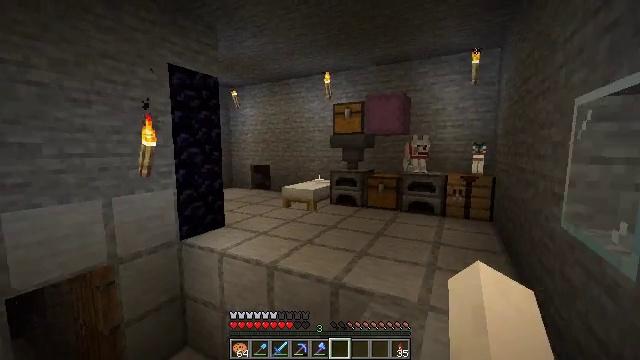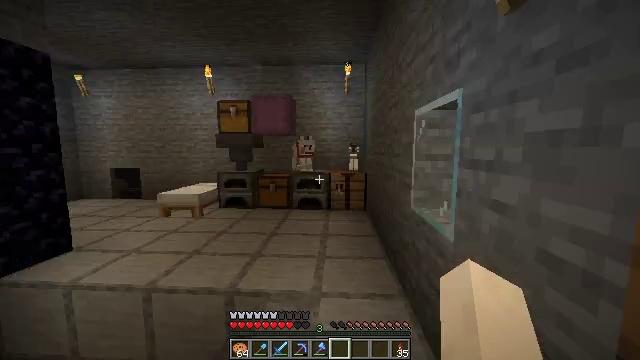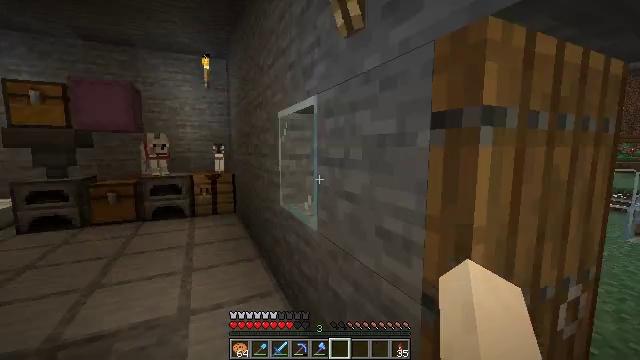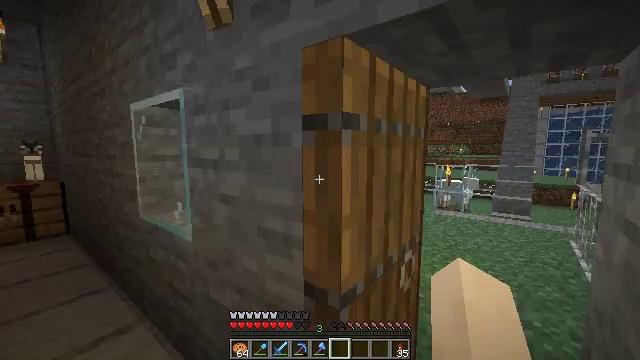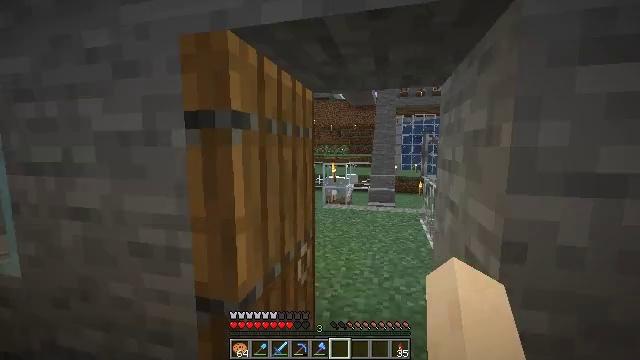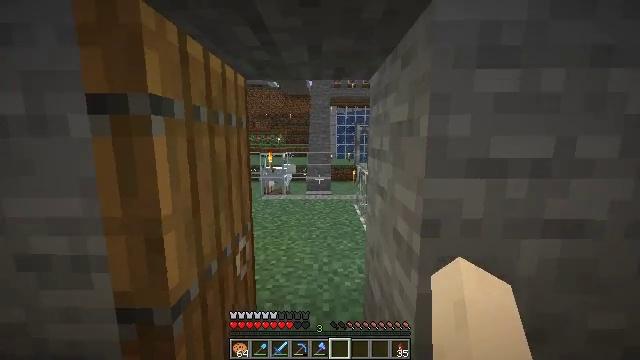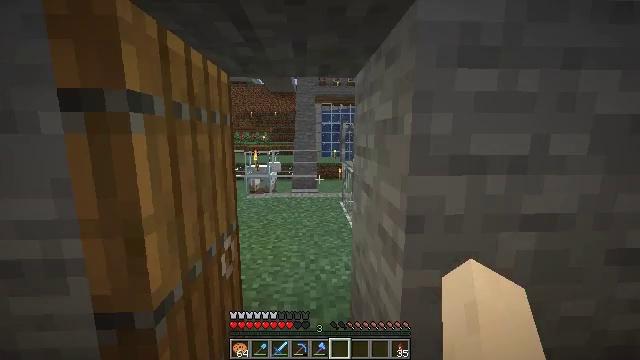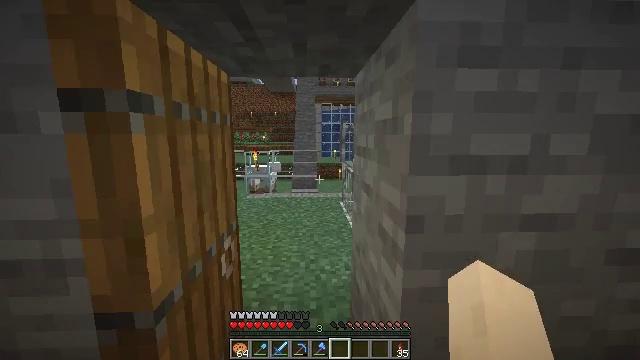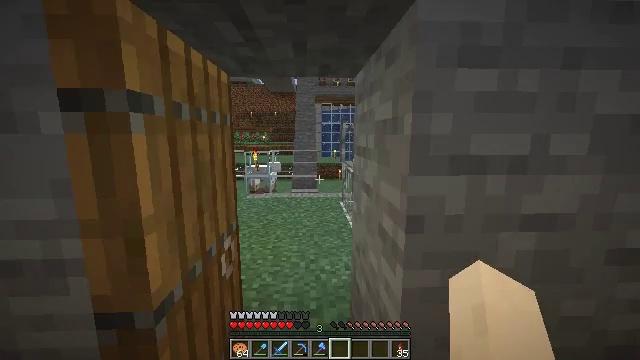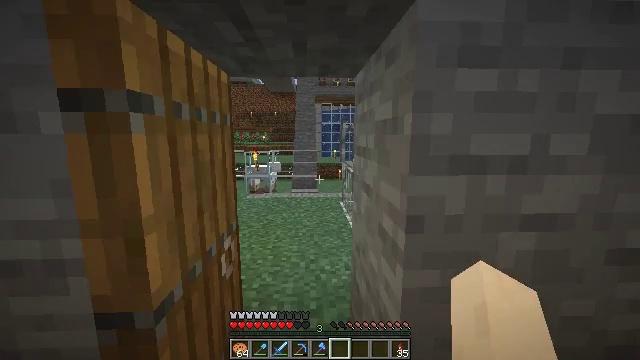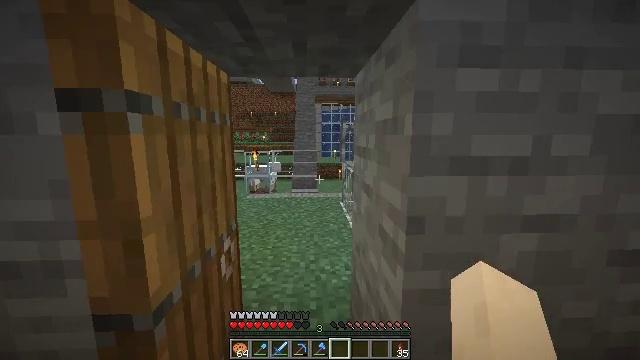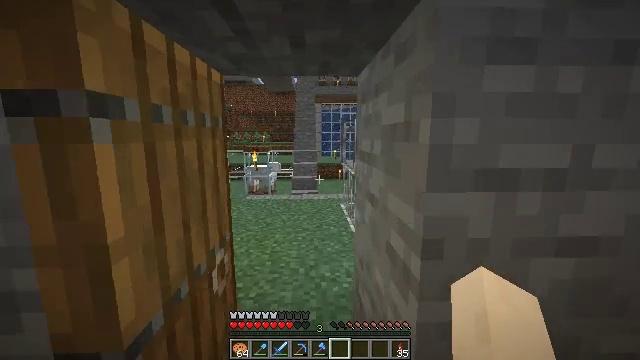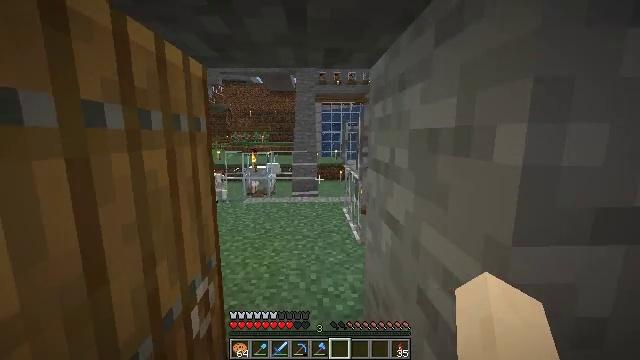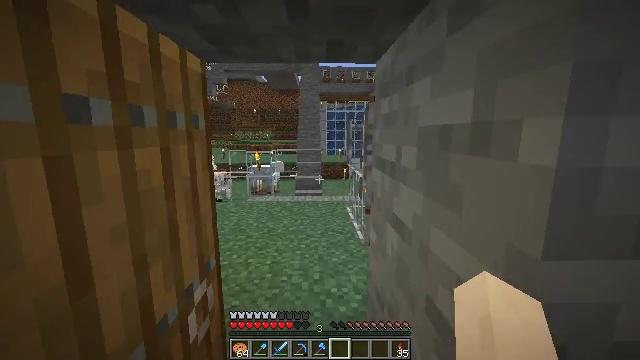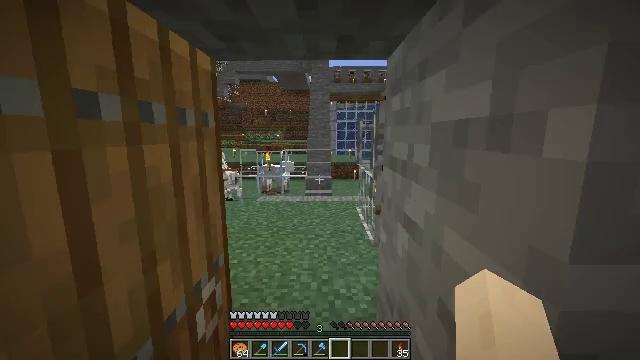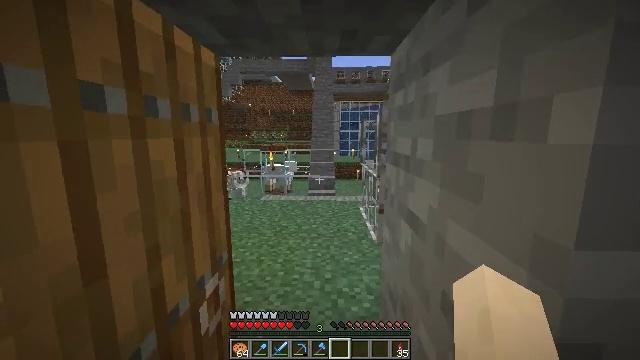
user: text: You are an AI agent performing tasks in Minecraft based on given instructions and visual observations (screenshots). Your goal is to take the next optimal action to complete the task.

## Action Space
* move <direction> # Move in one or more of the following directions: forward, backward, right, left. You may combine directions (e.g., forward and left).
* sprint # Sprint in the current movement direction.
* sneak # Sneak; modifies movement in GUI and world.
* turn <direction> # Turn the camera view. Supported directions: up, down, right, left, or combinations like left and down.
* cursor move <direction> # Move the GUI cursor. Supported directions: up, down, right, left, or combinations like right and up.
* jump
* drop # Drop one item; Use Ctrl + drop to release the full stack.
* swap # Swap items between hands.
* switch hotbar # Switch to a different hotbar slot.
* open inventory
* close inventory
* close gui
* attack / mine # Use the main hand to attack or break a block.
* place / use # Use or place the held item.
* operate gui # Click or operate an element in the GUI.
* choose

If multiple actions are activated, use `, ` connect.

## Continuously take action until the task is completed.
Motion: motion action
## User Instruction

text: Use gold nuggets and a carrot on the crafting table for a golden carrot.
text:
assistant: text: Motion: turn right
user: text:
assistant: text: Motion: turn right
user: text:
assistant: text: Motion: turn right
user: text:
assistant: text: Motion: turn right
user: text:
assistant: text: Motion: turn right and down
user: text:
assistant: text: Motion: turn right
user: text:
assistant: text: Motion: no_op
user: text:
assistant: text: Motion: no_op
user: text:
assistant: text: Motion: no_op
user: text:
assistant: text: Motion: move forward
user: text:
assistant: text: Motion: move forward
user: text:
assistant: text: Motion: move forward
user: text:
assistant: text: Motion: move forward
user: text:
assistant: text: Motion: move forward, turn left
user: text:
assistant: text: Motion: move forward
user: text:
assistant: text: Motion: move forward
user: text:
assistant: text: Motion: move forward, sprint
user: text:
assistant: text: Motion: move forward, sprint
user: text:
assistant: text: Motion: move forward, sprint
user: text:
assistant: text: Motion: move forward, sprint
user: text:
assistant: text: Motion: move forward, sprint
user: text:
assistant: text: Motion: move forward
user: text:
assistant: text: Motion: move forward
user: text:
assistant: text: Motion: move forward
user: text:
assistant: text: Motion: move forward, sprint
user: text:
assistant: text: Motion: move forward, sprint
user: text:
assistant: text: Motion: move forward, sprint
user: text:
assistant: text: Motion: move forward, sprint
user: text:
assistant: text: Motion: move forward
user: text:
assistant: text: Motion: move forward